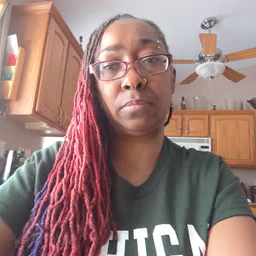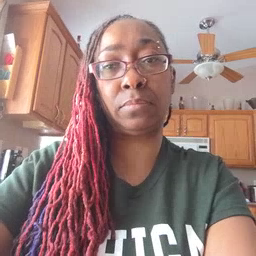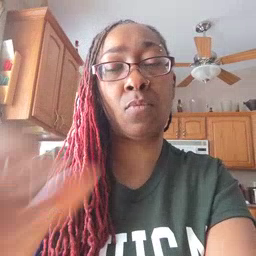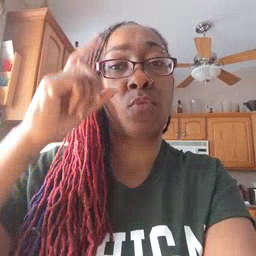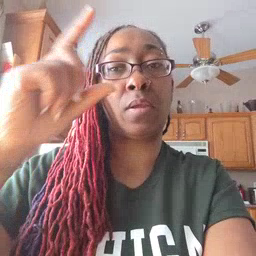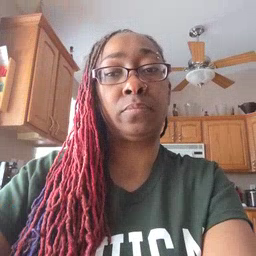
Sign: wake